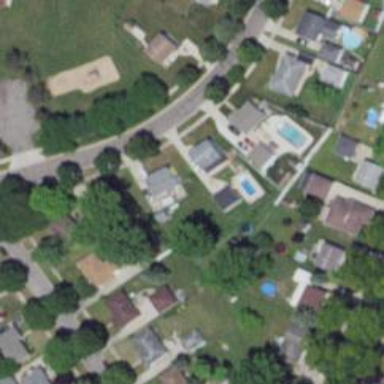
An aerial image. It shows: Neighborhood.